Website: bh-photo
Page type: gifting
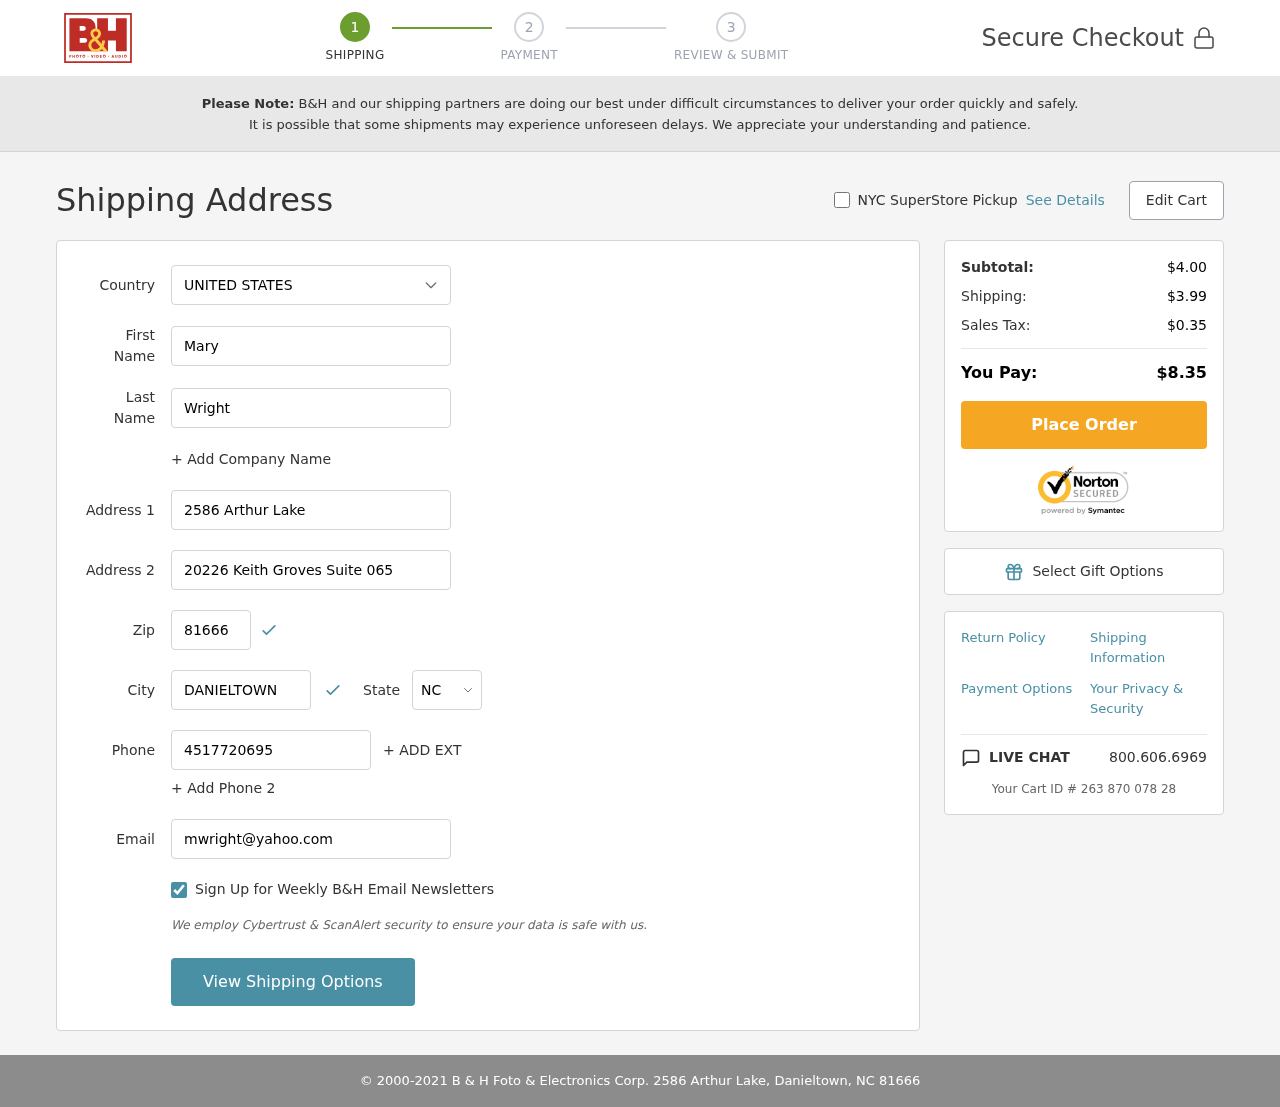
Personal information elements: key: PII_CITY
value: Danieltown
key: PII_COUNTRY
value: United States
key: PII_EMAIL
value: mwright@yahoo.com
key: PII_FIRSTNAME
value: Mary
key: PII_LASTNAME
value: Wright
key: PII_PHONE
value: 4517720695
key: PII_POSTCODE
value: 81666
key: PII_STATE_ABBR
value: NC
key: PII_STREET
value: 2586 Arthur Lake
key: PII_STREET2
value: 20226 Keith Groves Suite 065
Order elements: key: ORDER_SUBTOTAL
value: $4.00
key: ORDER_SHIPPING_COST
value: $3.99
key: ORDER_TAX
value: $0.35
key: ORDER_TOTAL
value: $8.35
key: ORDER_ID
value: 263 870 078 28